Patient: sex F, age 48
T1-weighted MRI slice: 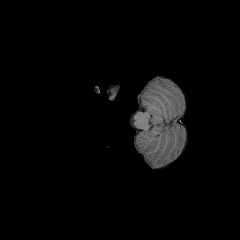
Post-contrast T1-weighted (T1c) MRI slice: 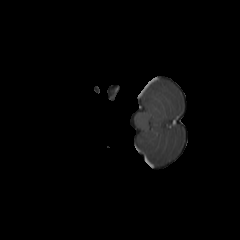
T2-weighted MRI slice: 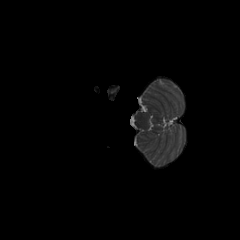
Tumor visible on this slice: no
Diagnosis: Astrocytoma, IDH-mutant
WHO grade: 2